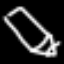
Label: pencil